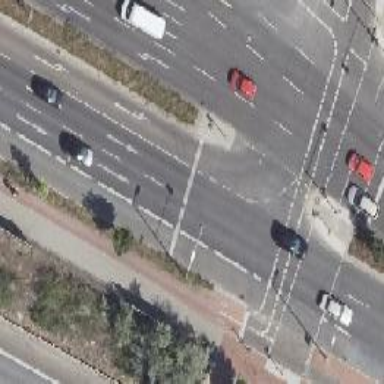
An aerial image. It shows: Secondary road with dual carriageway and asphalt surface. It has cycle track on the right.